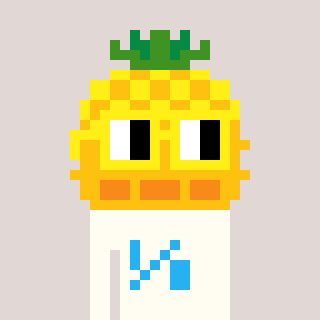
a pixel art character with square yellow glasses, a pineapple-shaped head and a grayscale-colored body on a warm background